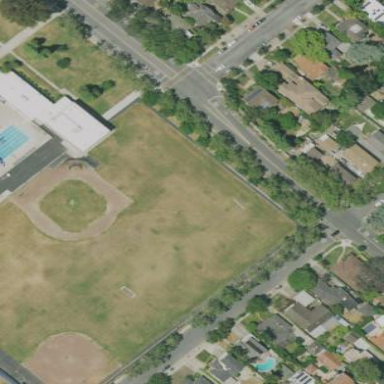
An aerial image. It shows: Baseball pitch for leisure and sports activities.